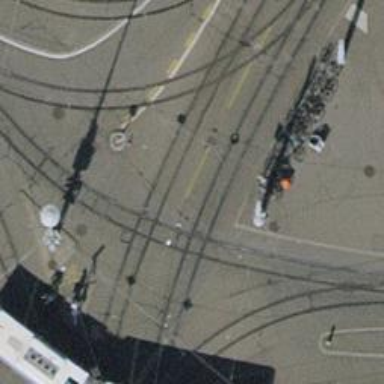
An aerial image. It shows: Railway crossing.